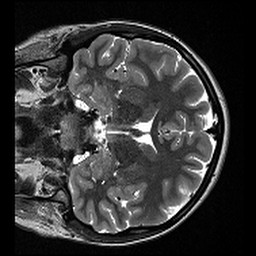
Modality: T2w
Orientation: coronal
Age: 30
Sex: female
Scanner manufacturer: siemens
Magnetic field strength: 3 T
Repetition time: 13.15 s
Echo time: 0.082 s